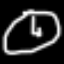
Label: clock